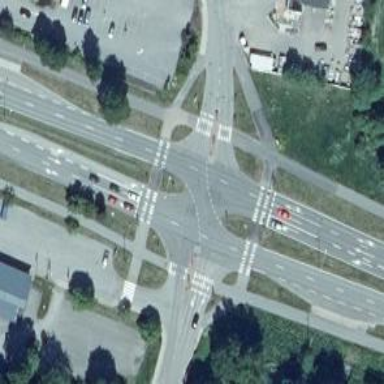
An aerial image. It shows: Marked footway crossing with asphalt surface and crossing island.